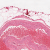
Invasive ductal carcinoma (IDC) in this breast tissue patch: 0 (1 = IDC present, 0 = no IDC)